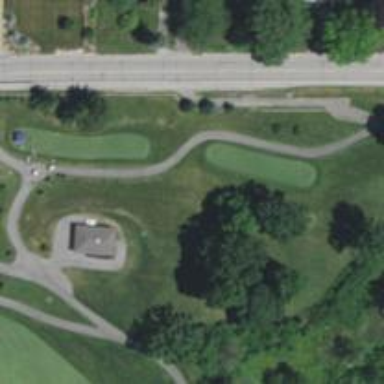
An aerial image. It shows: Asphalt path used as golf cart path.